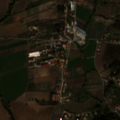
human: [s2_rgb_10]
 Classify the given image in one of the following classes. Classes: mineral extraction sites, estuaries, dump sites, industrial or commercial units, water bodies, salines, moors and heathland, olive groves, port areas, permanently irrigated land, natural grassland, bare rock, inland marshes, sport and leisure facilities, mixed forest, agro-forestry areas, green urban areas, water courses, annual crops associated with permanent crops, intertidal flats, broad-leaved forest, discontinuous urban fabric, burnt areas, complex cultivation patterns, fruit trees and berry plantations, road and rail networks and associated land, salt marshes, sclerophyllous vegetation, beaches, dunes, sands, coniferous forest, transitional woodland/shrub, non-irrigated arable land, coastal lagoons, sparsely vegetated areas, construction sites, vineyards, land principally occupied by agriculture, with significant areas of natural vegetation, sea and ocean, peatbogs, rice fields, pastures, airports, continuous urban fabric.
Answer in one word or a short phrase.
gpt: discontinuous urban fabric, permanently irrigated land, annual crops associated with permanent crops, land principally occupied by agriculture, with significant areas of natural vegetation, transitional woodland/shrub